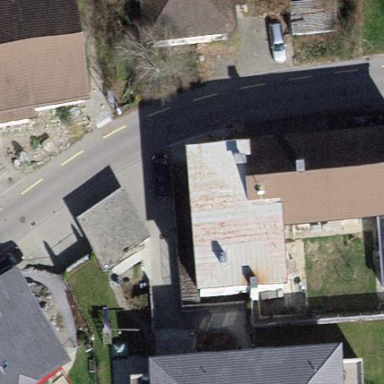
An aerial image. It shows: Gabled building.